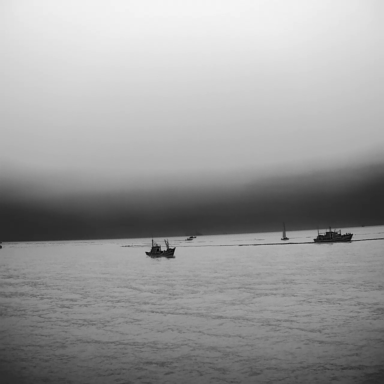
There are five objects shown in the infrared image, including a sailboat, three bulk_carriers, and a canoe.